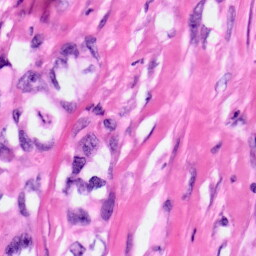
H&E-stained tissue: Pancreatic